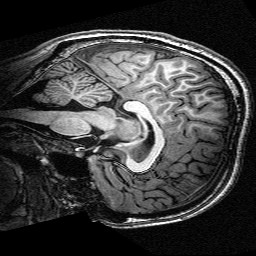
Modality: T1w
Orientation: sagittal
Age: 19
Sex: female